Question: due to some reason i have to remove older file and create new file according to our client
Date Modified is change to current time but Date Created is not change to current time.

my code is as follows
'''
public static void main(String args[]) throws Exception {
FileUtils.deleteQuietly(new File("d:\inbox\json\test.txt"));
FileWriter fileWriter = new FileWriter("d:\inbox\json\test.txt", false);
fileWriter.append(new Date().toString());
fileWriter.close();
}
'''
this code remove older data and write new data
but why date created time is not changed..
please help me to figure out what's in wrong with my code.
thanks in advance.
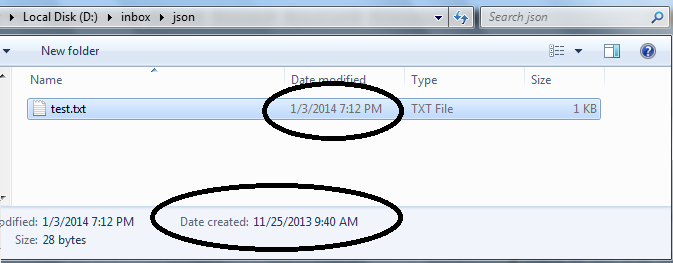
Answer: This is happening due to File System Tunneling in windows. There are options to disable/configure it. You can get more info regarding this from this link <URL>.
Innorder to counteract to this in java way, you can set file created time(file attribute) immediately after creation of file as in the code below.
'''
public static void main(String args[]) throws Exception {
final String FILE_PATH = "d:\test.txt";
FileUtils.deleteQuietly(new File(FILE_PATH));
FileWriter fileWriter = new FileWriter(FILE_PATH, false);
fileWriter.append(new Date().toString());
fileWriter.close();
setFileCreationTime(FILE_PATH);
}
public static void setFileCreationTime(String filePath) throws IOException {
Path path = Paths.get(filePath);
FileTime fileTime = FileTime.fromMillis(System.currentTimeMillis());
/* Changing the Created Time Stamp */
Files.setAttribute(path, "basic:creationTime", fileTime,
LinkOption.NOFOLLOW_LINKS);
}
'''
Hope this helps.